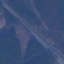
Label: Highway